高一 · 计数
阅读下面的程序框图, 运行相应的程序, 输出 $S$ 的值为 ( )

$\begin{array}{llll}\text {
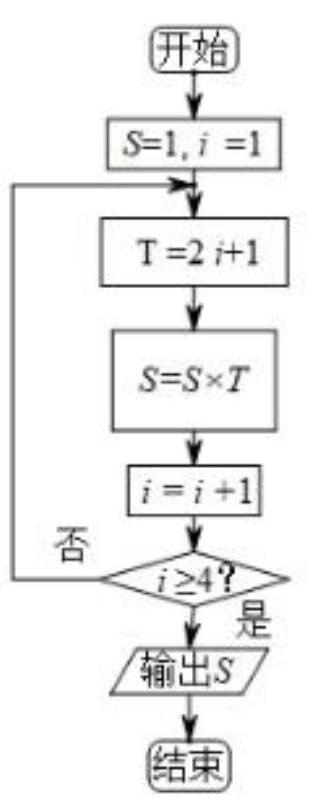
A. } 15 & \text { B. } 105 & \text { C. } 245 & \text { D. } 945\end{array}$
答案: B
解析: 采用列举法列出运算各步结果 $S=1, i=1 \rightarrow T=3 ; S=1 \times 3=3, i=2 \rightarrow T=5$;

$S=3 \times 5=15, i=3 \rightarrow T=7 ; S=15 \times 7=105, i=4$,

结束算法, 输出 $S=105$, 故选 B.